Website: crate-barrel
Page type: account-selection
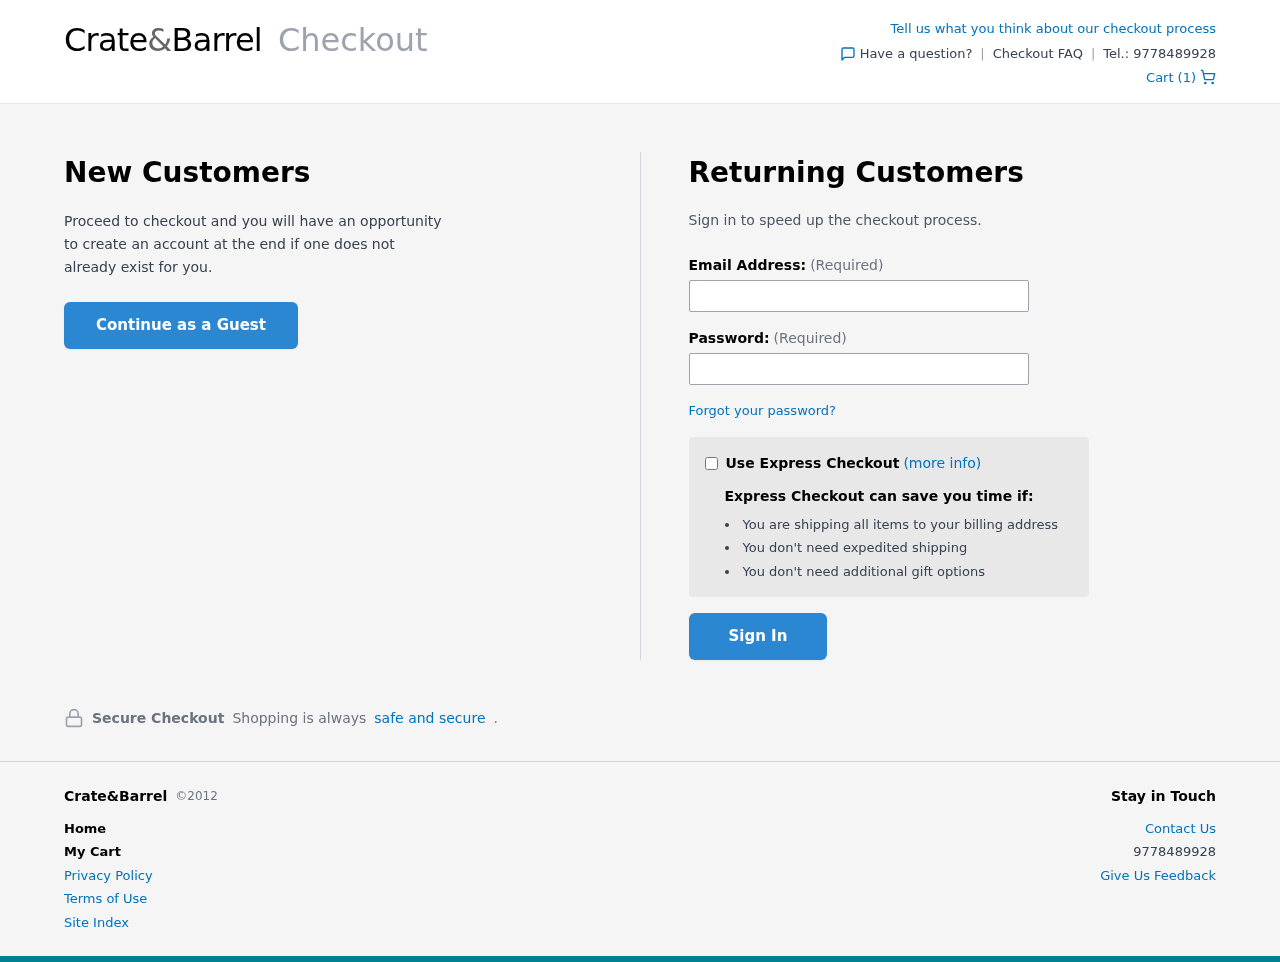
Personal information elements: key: PII_EMAIL
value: myates@gmail.com
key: PII_PHONE
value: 9778489928
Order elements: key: ORDER_NUM_ITEMS
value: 1